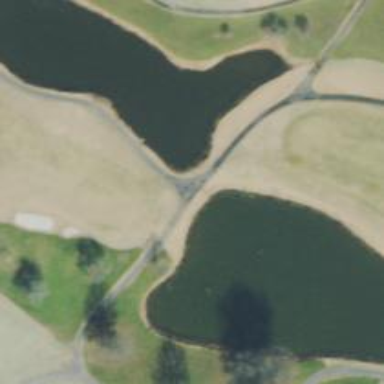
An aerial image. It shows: Picturesque scene of golf course with lateral water hazard.